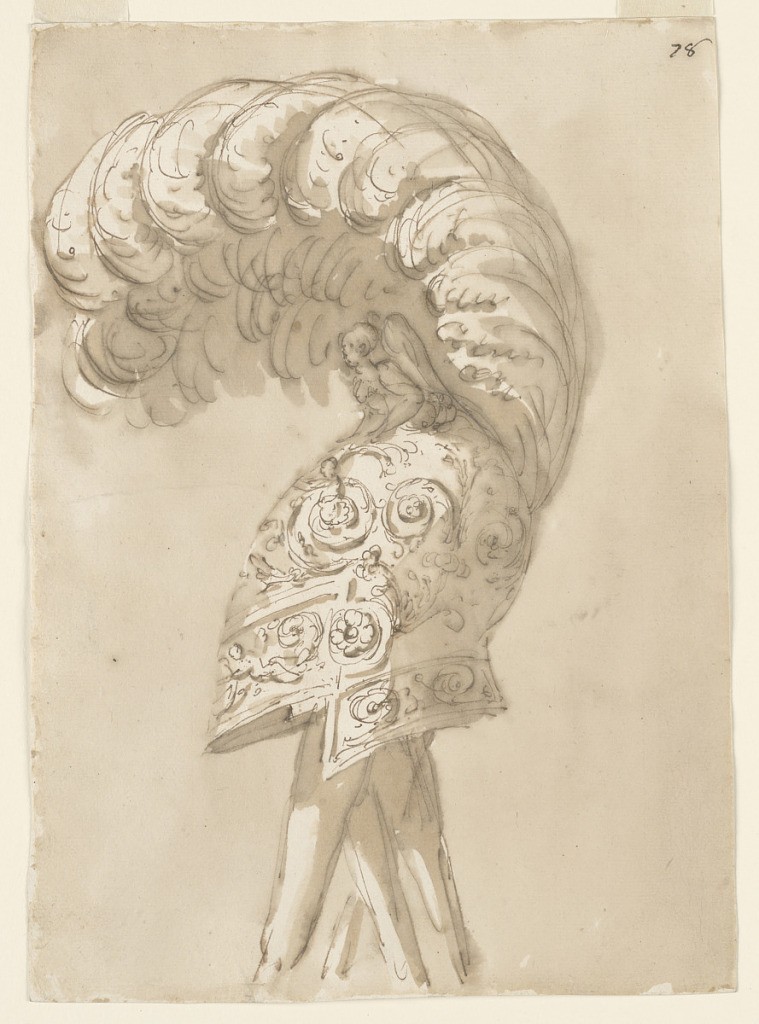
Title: Helmet
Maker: Giuseppe Barberi, Italian, 1746–1809
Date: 1746–1809
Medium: Pen and brown ink, brush and brown wash on off-white laid paper
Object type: Drawing
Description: Helmet.